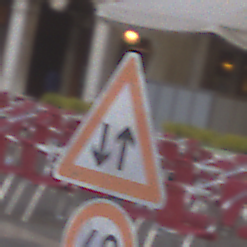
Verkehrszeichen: Gegenverkehr
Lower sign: Geschwindigkeit40
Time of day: SunriseSunset
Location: Outdoor (Urban)
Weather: PartlyCloudy
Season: NotSpecified
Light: Natural